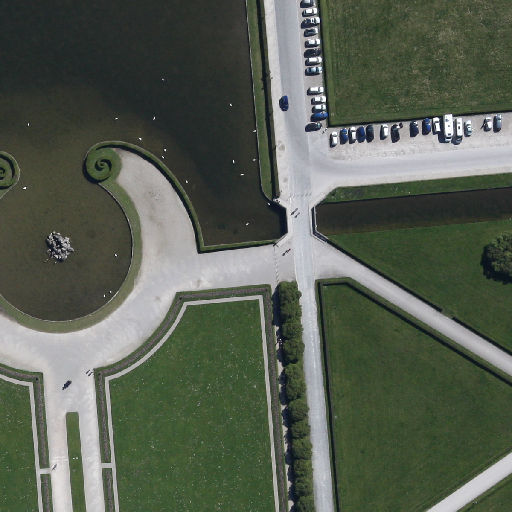
Referring expression: car